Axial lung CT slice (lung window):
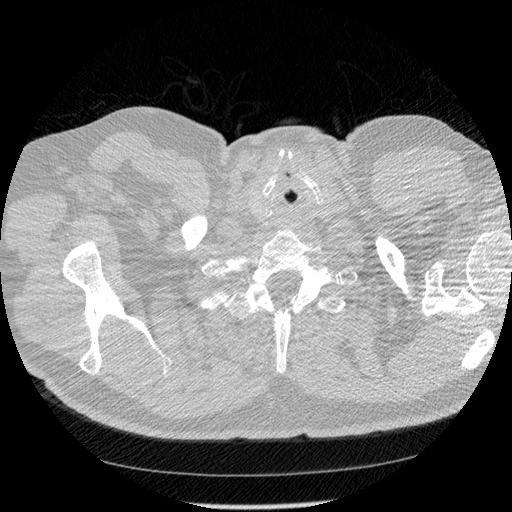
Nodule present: no